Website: bh-photo
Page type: customer-info-address
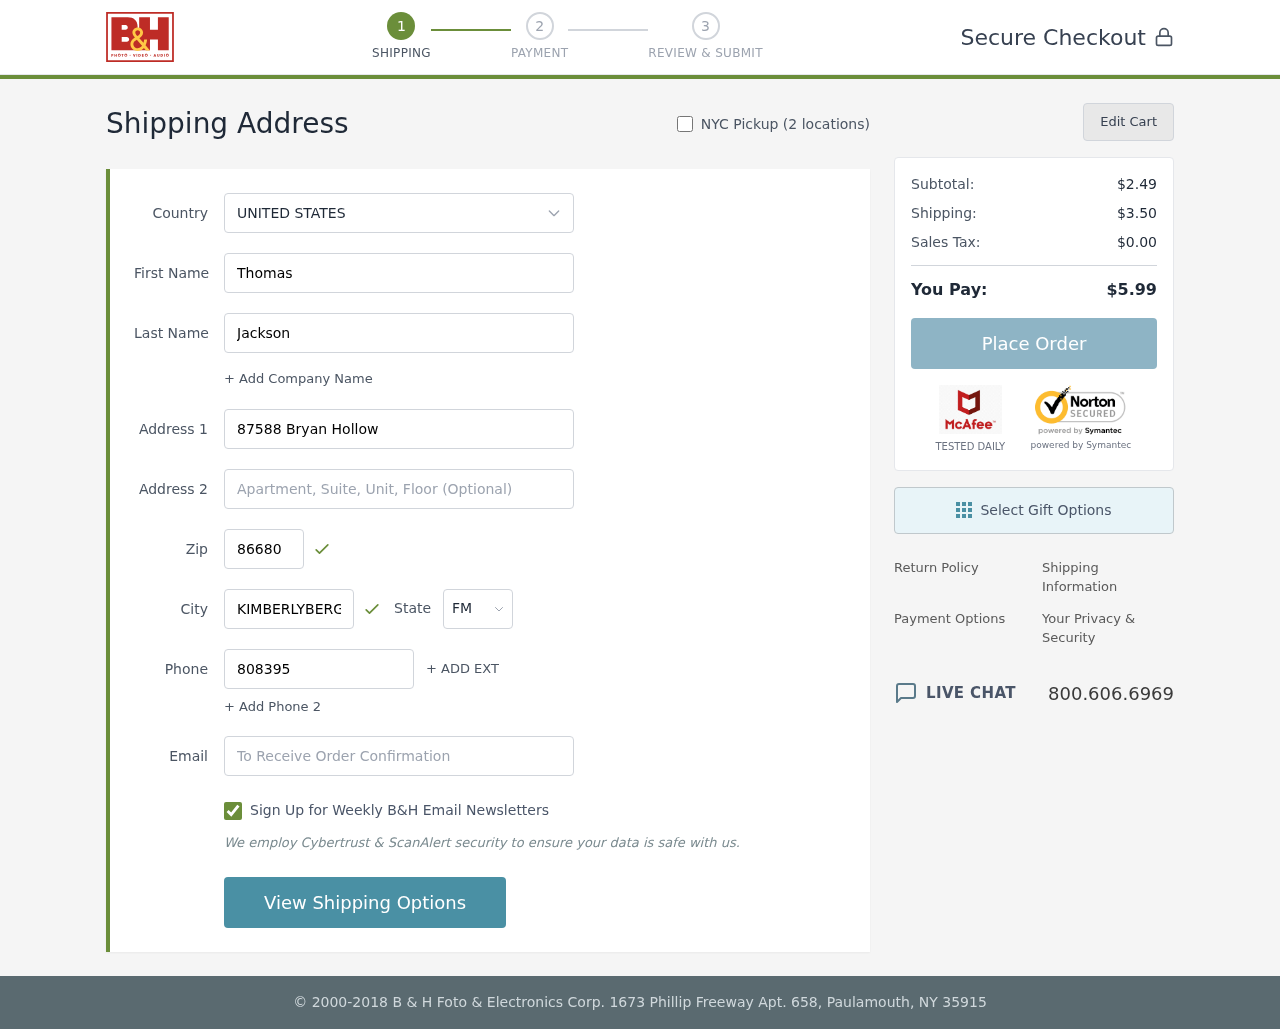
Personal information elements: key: PII_CITY
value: Kimberlyberg
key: PII_COUNTRY
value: United States
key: PII_EMAIL
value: thomasjackson@yahoo.com
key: PII_FIRSTNAME
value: Thomas
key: PII_LASTNAME
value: Jackson
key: PII_PHONE
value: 8083957088
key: PII_POSTCODE
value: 86680
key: PII_STATE_ABBR
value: FM
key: PII_STREET
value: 87588 Bryan Hollow
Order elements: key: ORDER_SUBTOTAL
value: $2.49
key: ORDER_SHIPPING_COST
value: $3.50
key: ORDER_TAX
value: $0.00
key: ORDER_TOTAL
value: $5.99